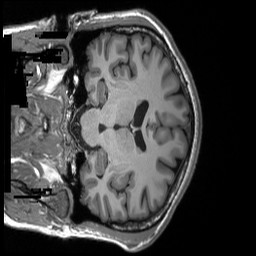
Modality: T1w
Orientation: coronal
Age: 37